Interaction volume radius: 5 \u00c5
Interaction volume height: 15 \u00c5
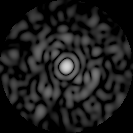
Disorder parameter: 0.8633